Interaction volume radius: 5 \u00c5
Interaction volume height: 20 \u00c5
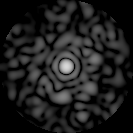
Disorder parameter: 0.77